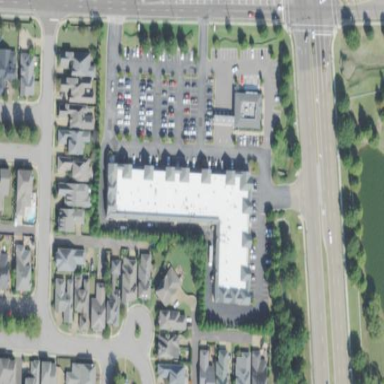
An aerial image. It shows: Retail building.